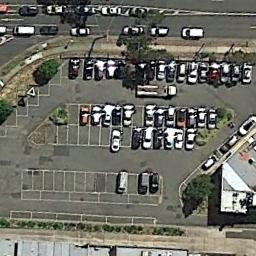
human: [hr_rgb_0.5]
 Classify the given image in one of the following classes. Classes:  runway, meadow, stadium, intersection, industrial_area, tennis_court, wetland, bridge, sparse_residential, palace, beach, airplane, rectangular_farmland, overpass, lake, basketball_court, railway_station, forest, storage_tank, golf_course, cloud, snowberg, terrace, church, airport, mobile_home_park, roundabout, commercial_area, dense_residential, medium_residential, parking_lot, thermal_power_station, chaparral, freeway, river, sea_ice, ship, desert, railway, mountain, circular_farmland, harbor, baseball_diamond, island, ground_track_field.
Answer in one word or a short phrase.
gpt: parking_lot